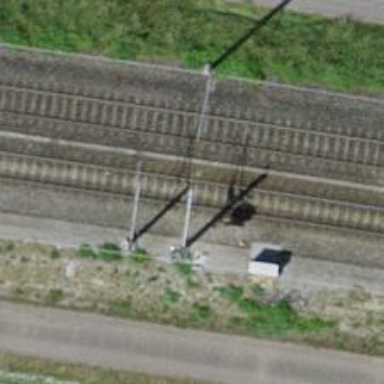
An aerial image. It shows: Railway track with contact lines for electrification.